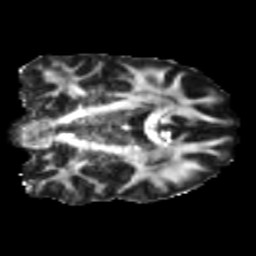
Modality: FA
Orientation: coronal
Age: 46
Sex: male
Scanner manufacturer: siemens
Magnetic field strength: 3 T
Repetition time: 5 s
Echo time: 0.092 s